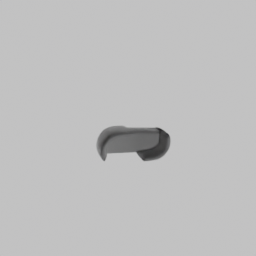
Label: furniture